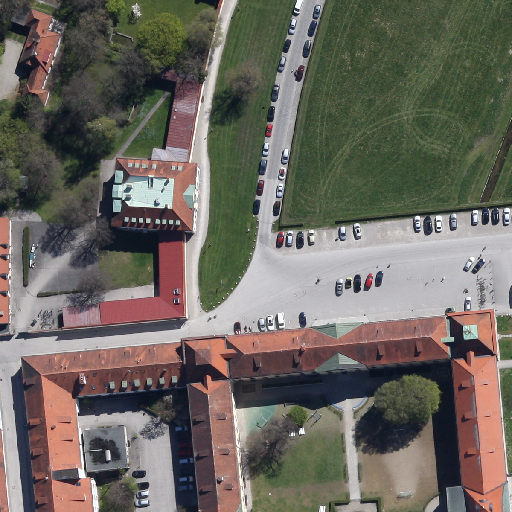
Referring expression: vehicle in the parking area